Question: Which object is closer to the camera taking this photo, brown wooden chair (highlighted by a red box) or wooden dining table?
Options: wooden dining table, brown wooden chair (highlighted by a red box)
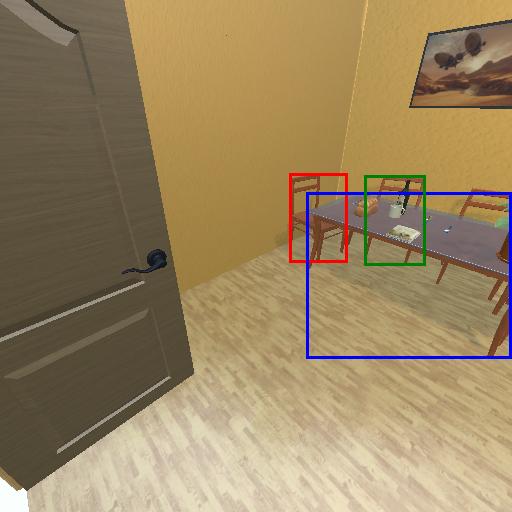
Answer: wooden dining table